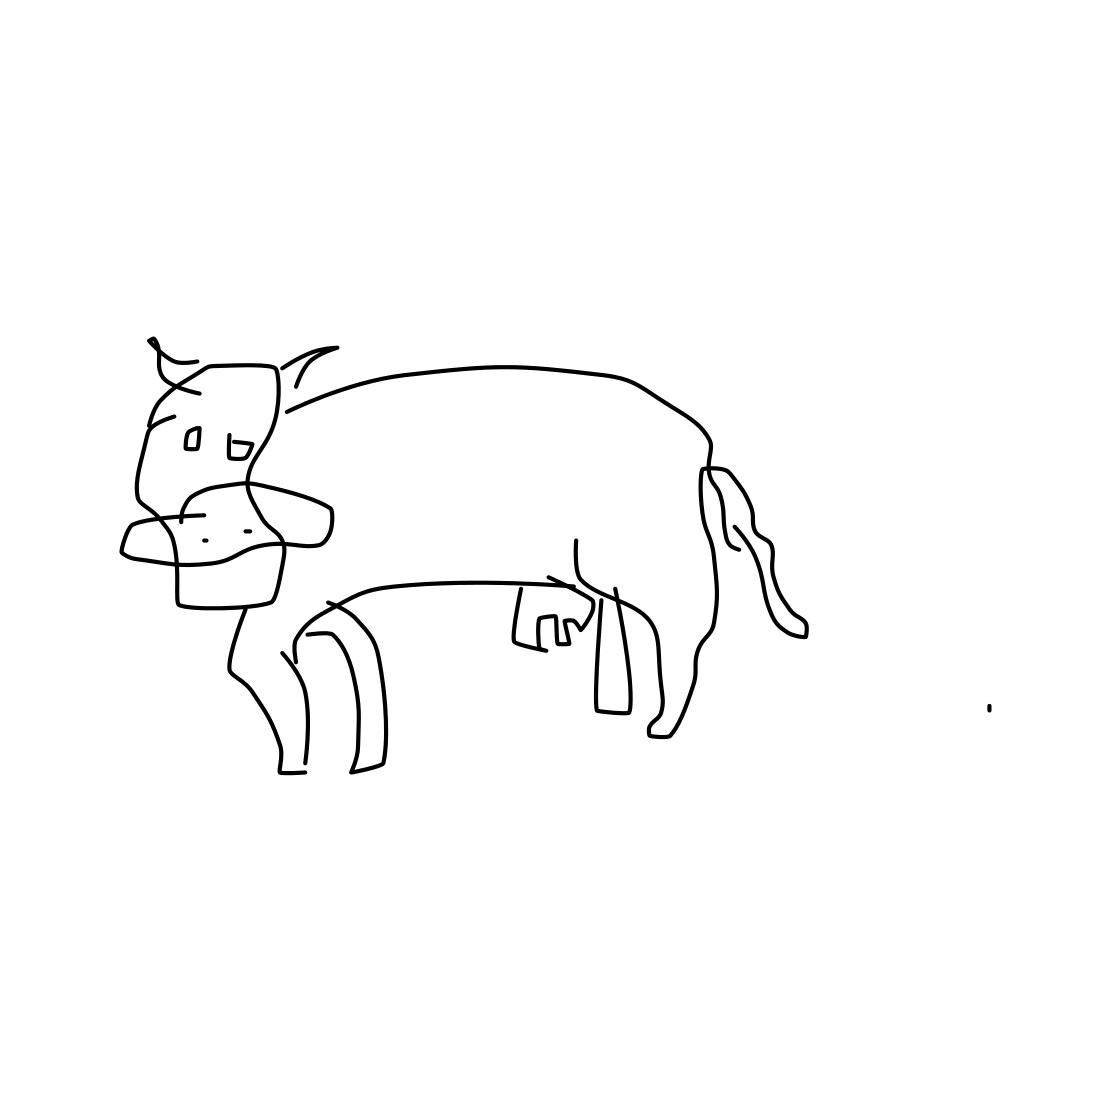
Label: cow